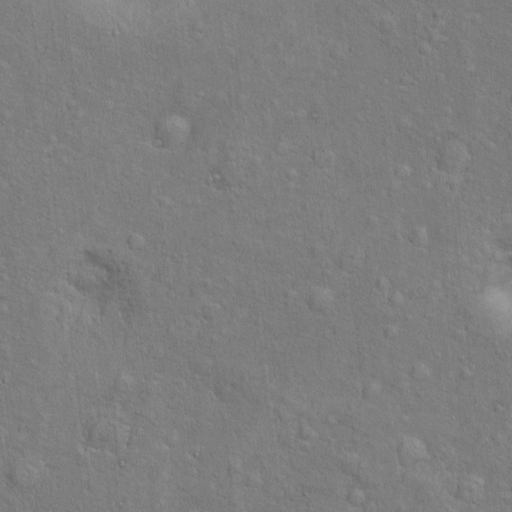
Objects detected: cone, cone, cone